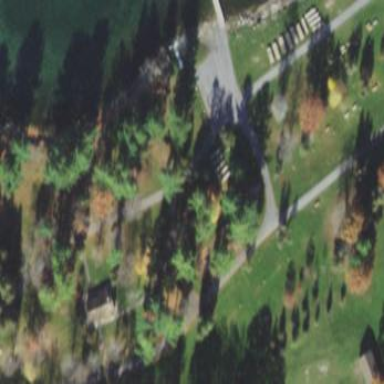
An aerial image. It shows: Campsite designated for tourism.